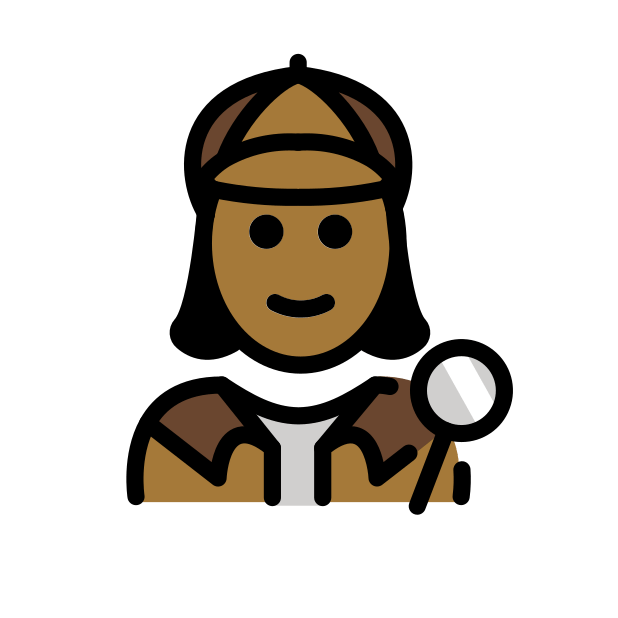
woman detective: medium-dark skin tone